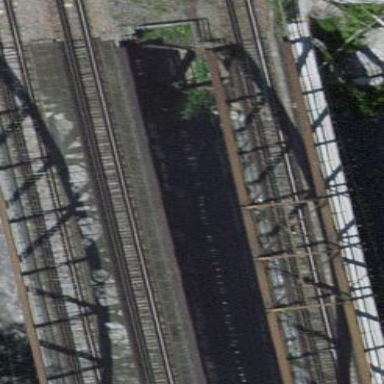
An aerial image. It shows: Truss bridge constructed as man-made structure.